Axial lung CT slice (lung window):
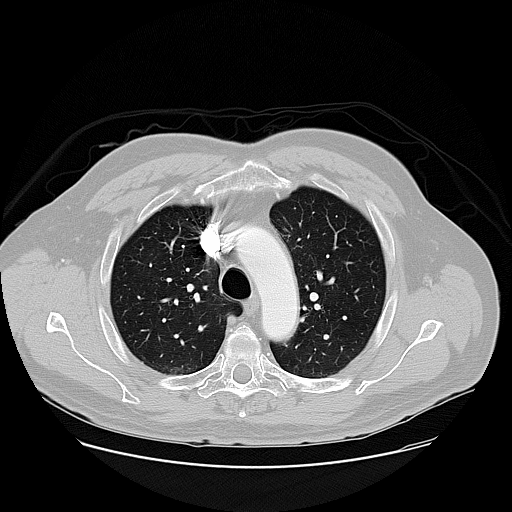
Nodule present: no